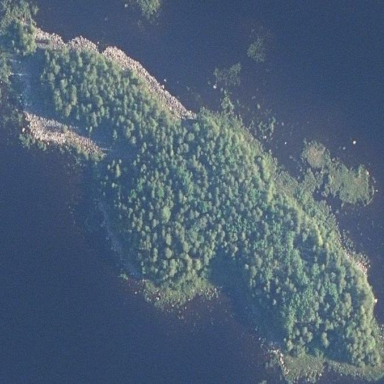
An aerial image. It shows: Islet covered with woodland.